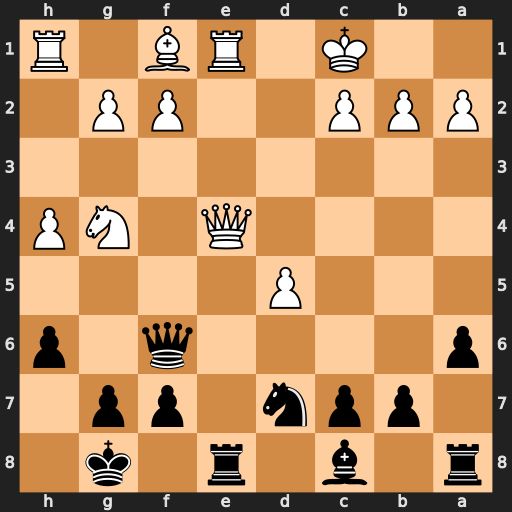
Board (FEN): r1b1r1k1/1ppn1pp1/p4q1p/3P4/4Q1NP/8/PPP2PP1/2K1RB1R
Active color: b
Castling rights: -
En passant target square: -
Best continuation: Rxe4 Nxf6+ Nxf6 Rxe4 Nxe4